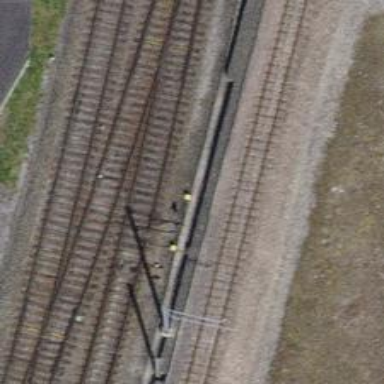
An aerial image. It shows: Railway switch.